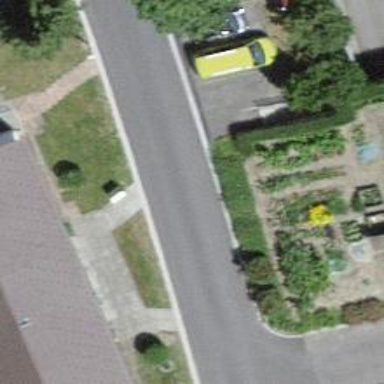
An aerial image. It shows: Residential road with asphalt surface and no sidewalk.